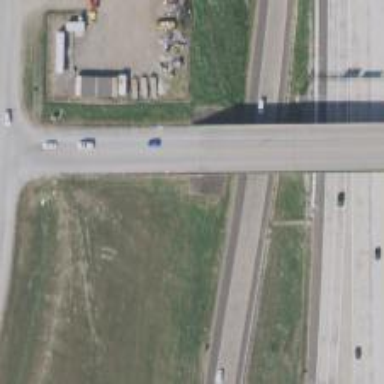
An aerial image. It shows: There is secondary road bridge with frontage road.